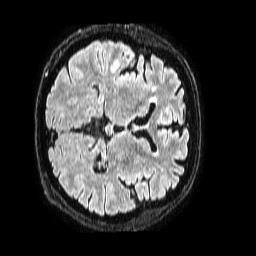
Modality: FLAIR
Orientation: axial
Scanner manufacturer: philips
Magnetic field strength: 1.5 T
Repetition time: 4.8 s
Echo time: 0.3 s